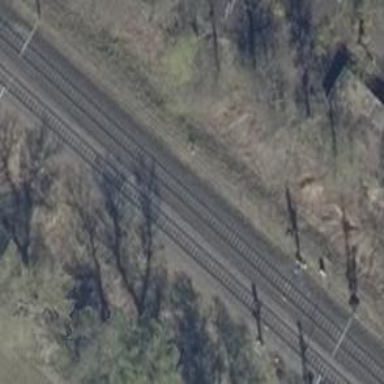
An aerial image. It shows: Railway track with contact line for electrification.